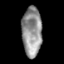
Tissue: skin
Cell type: Others
Senescence score: 0.2784
Nuclear area (px): 962
Mean DAPI intensity: 146.322